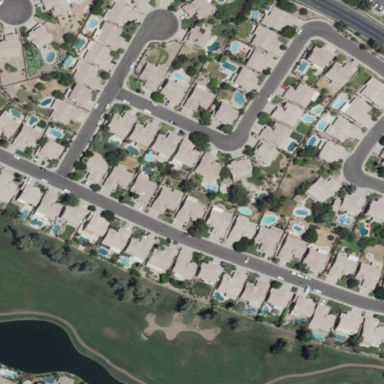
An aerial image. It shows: Residential area within neighborhood.